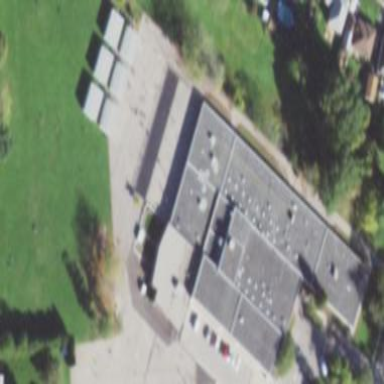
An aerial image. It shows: School.